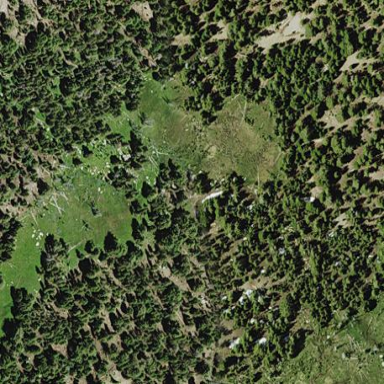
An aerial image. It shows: Wet meadow with wooded vegetation.